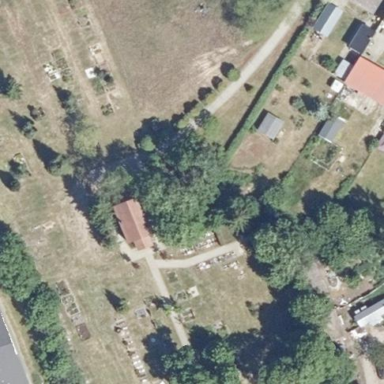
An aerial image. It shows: Cemetery.